Field crop: maize
Growth stage: 2
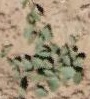
Species: convolvulus